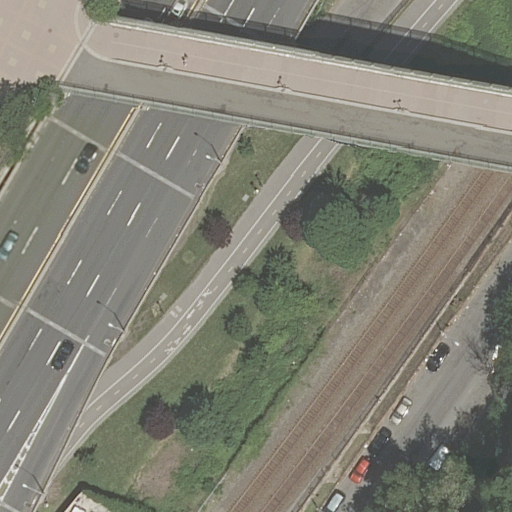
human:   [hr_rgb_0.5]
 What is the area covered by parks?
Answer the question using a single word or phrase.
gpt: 10642m2

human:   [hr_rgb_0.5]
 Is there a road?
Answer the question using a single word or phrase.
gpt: yes

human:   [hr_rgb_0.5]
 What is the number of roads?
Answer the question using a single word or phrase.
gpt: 8

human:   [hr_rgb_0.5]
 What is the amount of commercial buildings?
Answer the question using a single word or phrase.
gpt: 0

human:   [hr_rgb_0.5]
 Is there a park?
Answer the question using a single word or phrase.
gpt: yes

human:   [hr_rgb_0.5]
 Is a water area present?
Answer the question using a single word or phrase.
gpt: no

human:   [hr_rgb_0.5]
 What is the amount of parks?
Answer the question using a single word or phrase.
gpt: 2

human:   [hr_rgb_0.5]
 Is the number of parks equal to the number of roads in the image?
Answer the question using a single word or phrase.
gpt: no

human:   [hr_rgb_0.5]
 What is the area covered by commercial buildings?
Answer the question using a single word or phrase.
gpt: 0m2

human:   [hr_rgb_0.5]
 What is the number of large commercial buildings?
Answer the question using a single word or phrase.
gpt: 0

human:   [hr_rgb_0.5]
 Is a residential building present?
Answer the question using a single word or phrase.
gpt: no

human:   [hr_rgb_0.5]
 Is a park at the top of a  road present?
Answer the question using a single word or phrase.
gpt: yes

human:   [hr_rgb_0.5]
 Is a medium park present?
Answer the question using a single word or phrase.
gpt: no

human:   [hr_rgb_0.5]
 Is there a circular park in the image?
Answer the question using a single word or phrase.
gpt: no

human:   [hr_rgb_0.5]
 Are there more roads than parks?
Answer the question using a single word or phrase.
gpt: yes

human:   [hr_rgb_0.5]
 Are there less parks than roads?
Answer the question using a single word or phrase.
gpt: yes

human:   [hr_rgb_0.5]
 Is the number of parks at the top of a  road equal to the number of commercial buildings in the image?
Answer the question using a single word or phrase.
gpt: no

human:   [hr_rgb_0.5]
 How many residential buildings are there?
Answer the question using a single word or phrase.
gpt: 0

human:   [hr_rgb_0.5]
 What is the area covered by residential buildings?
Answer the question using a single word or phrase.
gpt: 0m2

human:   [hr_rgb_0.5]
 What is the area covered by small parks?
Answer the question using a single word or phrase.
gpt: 0m2

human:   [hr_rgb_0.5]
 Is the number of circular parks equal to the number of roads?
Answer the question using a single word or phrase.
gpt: no

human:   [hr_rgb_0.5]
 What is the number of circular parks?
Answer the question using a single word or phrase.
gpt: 0

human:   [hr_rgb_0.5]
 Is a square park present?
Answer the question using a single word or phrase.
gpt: no

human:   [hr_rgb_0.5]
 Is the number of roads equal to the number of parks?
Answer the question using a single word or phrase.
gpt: no

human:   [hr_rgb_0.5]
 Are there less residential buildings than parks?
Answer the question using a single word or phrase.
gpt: yes

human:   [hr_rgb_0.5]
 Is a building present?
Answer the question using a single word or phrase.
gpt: no

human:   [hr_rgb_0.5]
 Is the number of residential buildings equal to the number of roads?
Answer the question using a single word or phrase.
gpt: no

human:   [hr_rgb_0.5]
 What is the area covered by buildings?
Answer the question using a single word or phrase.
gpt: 0m2

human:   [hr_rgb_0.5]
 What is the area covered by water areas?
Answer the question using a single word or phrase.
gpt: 0m2

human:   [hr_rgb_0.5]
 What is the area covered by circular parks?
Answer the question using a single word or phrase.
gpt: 0m2

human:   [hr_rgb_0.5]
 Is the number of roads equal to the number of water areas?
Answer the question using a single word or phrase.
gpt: no

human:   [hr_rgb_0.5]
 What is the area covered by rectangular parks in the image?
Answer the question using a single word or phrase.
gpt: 10642m2

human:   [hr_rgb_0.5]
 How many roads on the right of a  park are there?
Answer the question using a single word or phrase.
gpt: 2

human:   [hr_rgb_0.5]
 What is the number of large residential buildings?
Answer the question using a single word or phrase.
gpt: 0

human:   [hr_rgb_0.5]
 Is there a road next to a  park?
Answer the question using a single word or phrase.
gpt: yes

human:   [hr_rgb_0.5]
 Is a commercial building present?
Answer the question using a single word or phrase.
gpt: no

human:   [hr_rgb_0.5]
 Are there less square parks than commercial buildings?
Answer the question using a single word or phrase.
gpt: no

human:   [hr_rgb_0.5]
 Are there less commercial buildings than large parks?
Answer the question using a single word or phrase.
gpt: yes

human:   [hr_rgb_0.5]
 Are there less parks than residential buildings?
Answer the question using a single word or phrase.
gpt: no

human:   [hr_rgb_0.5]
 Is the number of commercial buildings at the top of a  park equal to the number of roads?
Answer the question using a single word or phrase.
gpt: no

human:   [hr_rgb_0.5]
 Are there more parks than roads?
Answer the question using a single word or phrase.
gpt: no

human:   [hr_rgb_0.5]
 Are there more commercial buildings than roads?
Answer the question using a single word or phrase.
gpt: no

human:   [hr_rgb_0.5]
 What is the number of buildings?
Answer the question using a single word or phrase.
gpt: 0

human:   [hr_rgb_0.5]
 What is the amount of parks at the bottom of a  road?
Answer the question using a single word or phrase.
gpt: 0

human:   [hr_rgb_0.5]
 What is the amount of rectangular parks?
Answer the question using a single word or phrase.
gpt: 2

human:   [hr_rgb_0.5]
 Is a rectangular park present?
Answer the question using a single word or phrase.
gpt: yes

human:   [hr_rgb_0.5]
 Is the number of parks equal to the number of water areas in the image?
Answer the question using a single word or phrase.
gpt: no

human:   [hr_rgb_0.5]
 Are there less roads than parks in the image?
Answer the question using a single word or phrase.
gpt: no

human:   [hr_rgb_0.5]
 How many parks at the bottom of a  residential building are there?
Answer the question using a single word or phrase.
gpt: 0

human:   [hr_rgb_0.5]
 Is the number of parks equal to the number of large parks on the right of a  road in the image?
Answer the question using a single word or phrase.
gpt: no

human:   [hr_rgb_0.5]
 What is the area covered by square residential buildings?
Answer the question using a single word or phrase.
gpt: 0m2

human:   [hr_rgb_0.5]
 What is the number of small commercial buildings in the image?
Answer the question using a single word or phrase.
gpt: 0

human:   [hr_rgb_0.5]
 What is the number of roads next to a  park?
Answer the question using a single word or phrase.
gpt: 8

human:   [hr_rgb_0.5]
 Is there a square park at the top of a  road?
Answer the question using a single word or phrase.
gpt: no

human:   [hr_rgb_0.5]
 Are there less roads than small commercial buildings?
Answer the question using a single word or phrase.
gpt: no

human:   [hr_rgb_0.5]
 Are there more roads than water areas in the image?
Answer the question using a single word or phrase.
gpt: yes

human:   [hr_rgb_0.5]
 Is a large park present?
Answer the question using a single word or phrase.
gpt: yes

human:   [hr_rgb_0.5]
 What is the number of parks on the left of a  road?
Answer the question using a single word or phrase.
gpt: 1

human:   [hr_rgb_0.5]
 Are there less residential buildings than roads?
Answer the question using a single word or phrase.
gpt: yes

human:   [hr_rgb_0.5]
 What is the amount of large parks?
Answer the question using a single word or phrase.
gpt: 2

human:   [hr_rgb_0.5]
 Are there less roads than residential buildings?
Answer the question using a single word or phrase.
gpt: no

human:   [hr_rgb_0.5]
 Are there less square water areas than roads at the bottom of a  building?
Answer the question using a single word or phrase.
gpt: no

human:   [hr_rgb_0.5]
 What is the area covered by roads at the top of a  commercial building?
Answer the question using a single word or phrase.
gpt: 0m2

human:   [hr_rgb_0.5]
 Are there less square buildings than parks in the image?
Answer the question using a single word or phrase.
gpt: yes